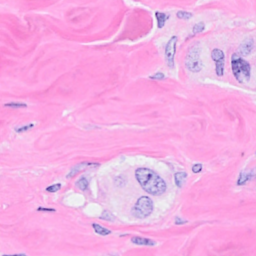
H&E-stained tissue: Breast